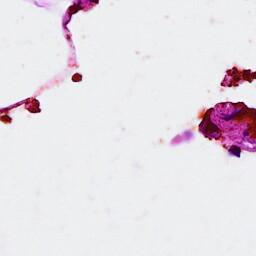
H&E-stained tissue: Breast